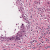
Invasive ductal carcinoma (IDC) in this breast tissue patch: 0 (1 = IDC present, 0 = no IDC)